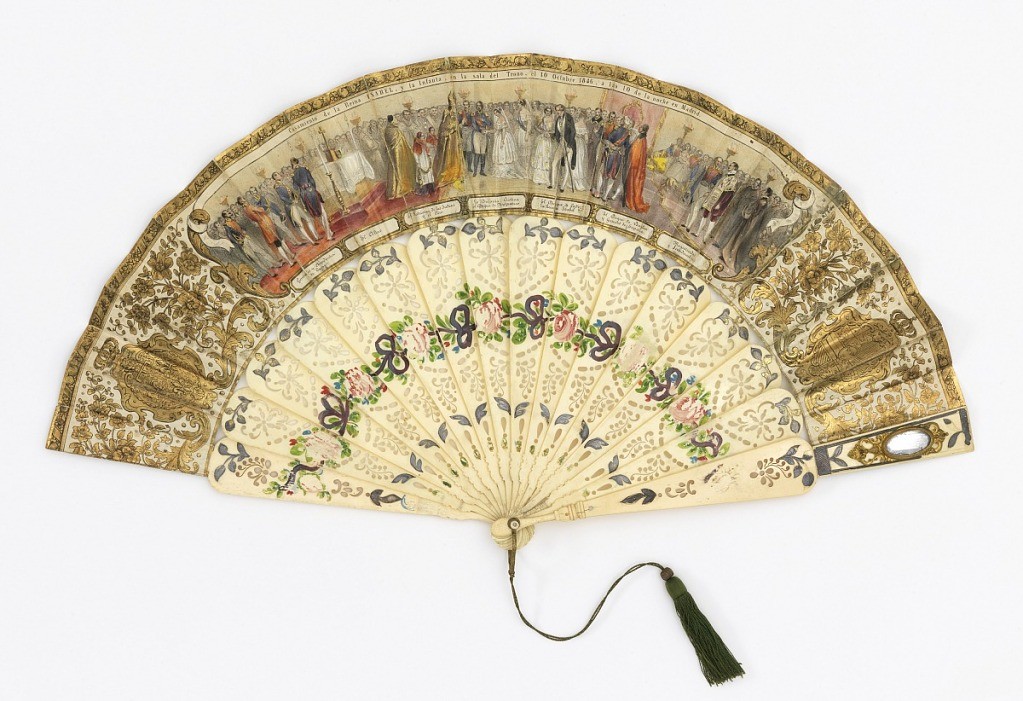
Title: Pleated fan
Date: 1846
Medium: Printed, hand-colored and gilded paper leaf, drilled and painted bone sticks with metal foil decorations, faceted stone at rivet, gilt metal bail, silk tassel, mirrors on guards
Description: Pleated fan with double leaf. Printed, hand-colored and gilded paper leaf. Obverse: Queen Isabella II and her sister Luisa Fernanda in a double wedding ceremony; dignitaries in attendance are identified in cartouches below. Reverse: cherubs holding up an oval with cipher. Drilled and painted bone sticks with metal foil decorations showing flowers and ribbons. Faceted stone at rivet. Gilt metal bail. Tassel. Mirrors on guards.